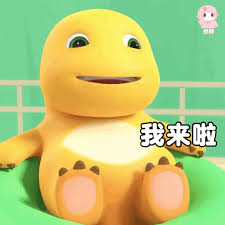
Label: nailong